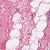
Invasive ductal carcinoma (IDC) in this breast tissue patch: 0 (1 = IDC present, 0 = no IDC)